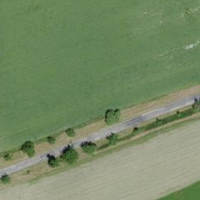
EUNIS habitat code: 52
Species observed at this site:
Cyperus esculentus